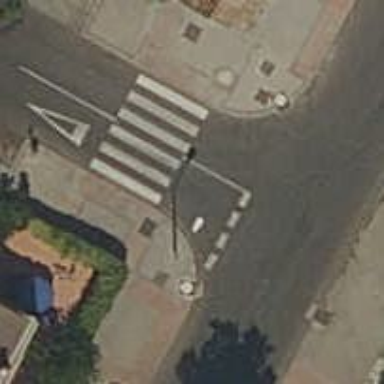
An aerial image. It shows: Zebra crossing on the road.